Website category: auto
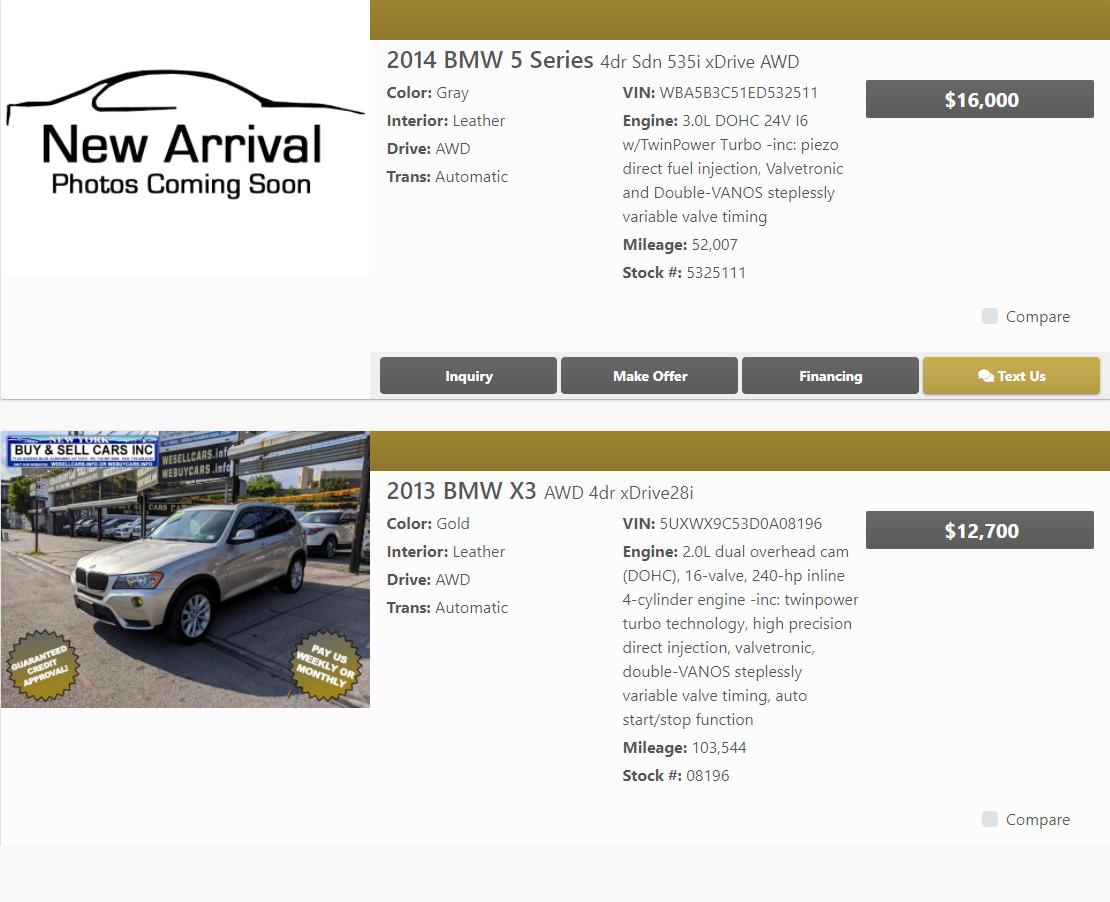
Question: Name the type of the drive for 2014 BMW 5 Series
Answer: AWD

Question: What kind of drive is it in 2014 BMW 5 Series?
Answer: AWD

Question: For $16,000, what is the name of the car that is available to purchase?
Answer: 2014 BMW 5 Series

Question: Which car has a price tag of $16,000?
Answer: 2014 BMW 5 Series

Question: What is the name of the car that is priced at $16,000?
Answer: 2014 BMW 5 Series

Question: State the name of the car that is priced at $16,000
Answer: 2014 BMW 5 Series

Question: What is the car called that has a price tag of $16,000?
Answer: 2014 BMW 5 Series

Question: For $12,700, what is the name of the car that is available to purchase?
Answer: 2013 BMW X3

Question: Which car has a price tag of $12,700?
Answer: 2013 BMW X3

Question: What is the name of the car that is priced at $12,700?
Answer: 2013 BMW X3

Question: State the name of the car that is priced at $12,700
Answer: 2013 BMW X3

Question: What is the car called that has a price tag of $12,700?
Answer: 2013 BMW X3

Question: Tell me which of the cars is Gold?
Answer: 2013 BMW X3

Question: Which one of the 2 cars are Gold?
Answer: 2013 BMW X3

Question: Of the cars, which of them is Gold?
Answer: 2013 BMW X3

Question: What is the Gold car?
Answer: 2013 BMW X3

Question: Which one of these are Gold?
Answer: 2013 BMW X3

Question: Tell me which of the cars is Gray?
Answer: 2014 BMW 5 Series

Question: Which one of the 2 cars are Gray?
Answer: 2014 BMW 5 Series

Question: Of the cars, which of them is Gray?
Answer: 2014 BMW 5 Series

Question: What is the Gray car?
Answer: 2014 BMW 5 Series

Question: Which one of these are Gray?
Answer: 2014 BMW 5 Series

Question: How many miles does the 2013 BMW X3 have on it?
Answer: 103,544

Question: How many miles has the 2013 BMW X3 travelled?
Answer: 103,544

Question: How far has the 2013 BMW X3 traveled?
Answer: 103,544

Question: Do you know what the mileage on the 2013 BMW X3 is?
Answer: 103,544

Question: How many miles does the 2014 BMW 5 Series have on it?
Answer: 52,007

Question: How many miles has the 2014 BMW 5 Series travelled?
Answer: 52,007

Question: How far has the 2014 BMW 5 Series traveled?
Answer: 52,007

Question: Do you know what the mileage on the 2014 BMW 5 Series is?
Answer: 52,007